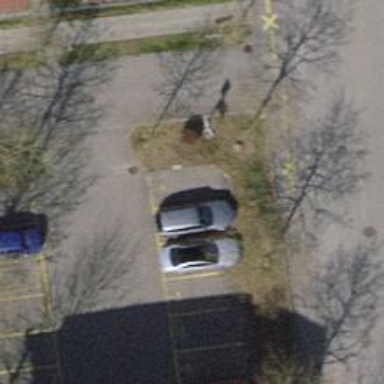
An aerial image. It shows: Street side parking area.